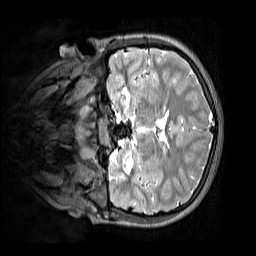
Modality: T2w
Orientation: coronal
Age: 9
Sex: female
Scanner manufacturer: siemens
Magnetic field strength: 3 T
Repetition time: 3.2 s
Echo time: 0.408 s